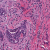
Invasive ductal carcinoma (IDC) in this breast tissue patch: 1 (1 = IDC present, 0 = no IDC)